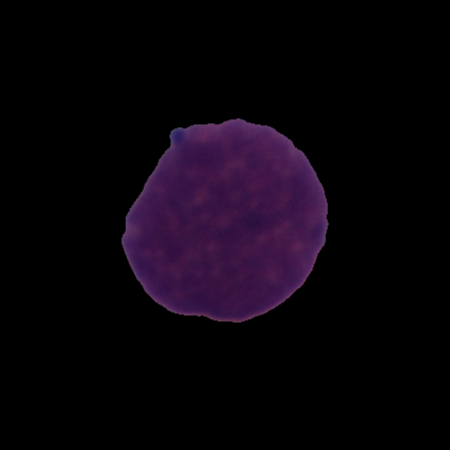
Label: cancer